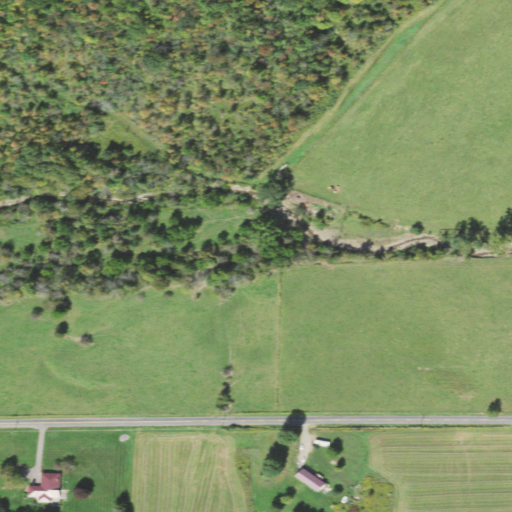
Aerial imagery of valley in Pennsylvania named Copp Hollow containing pasture, mixed forest, deciduous forest, open development, and grassland